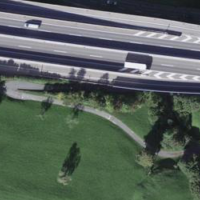
EUNIS habitat code: 57
Species observed at this site:
Milvus milvus
Pica pica
Corvus corone
Passer domesticus
Motacilla alba
Turdus merula